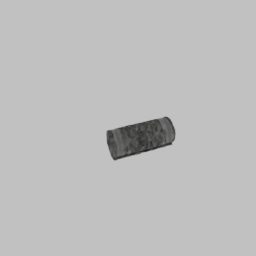
Label: tools